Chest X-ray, PA view. Patient: 22 years old, sex M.
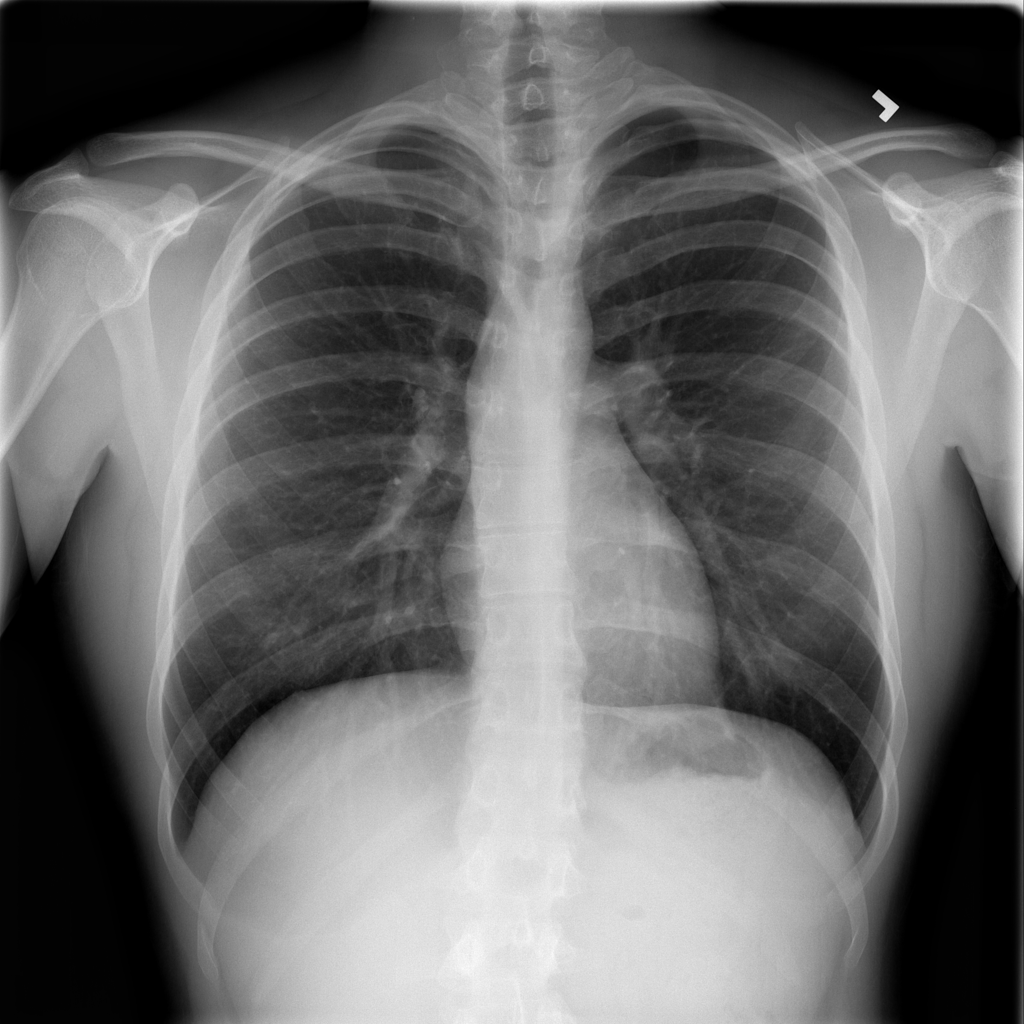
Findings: No Finding